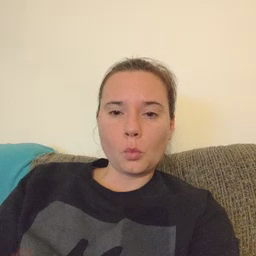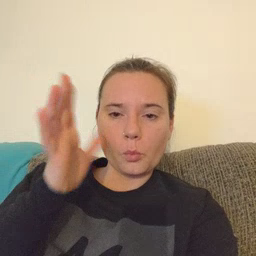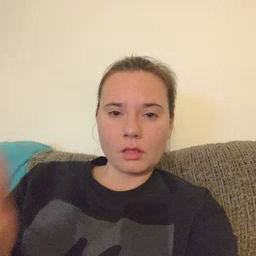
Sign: will